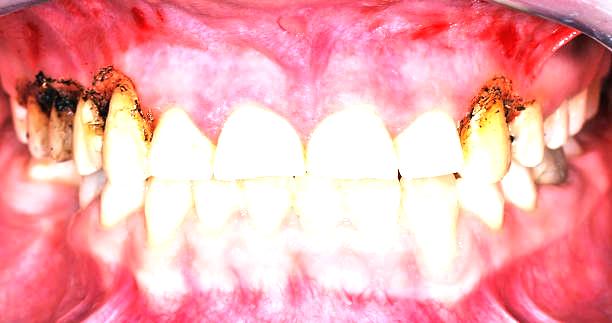
Condition: Gingivitis